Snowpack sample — Buffalo Mountain, Silverthorne, Colorado, USA (1/25/25, 10:11 AM MST)
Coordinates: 39.6222, -106.1139
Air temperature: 22 °F
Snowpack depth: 110 cm
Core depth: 30 cm
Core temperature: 42.8 °F
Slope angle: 12°, slope face: 102°
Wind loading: high
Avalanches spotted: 0
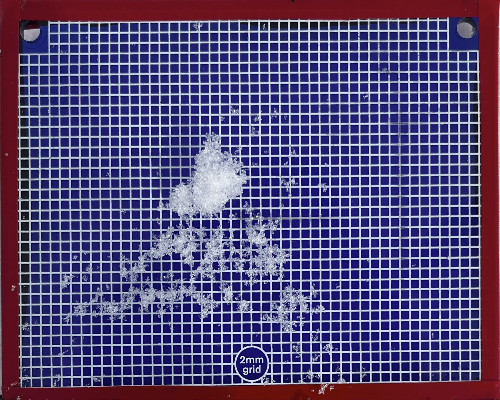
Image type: profile
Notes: No avalanches nearby, collected on the outskirts of a fire break 15 meters from the treeline, on way to Buffalo and Red Mountain